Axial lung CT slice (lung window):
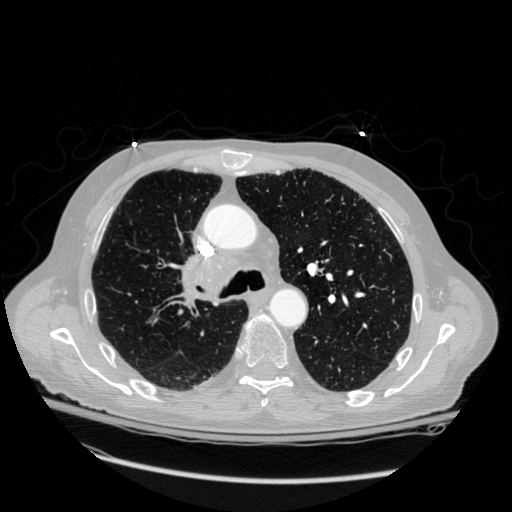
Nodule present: no